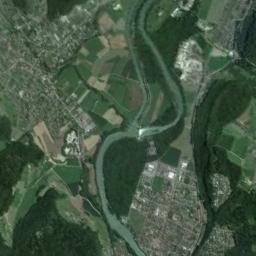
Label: river